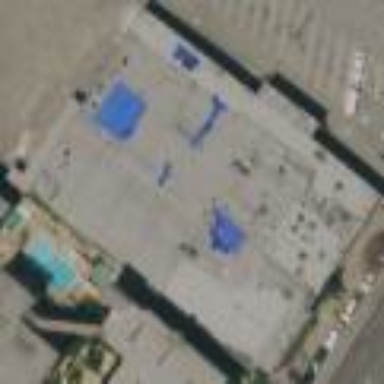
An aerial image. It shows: Commercial building with bowling alley on the leisure land.